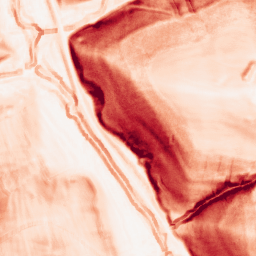
Category: morphological
Decomposition family: morphological_gradient
Decomposition parameters: size: 5
shape: square
Upsampling method: quintic
Upsampling parameters: scale: 4
Upsampling scale: 4